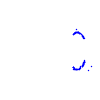
Particle: proton